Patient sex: M
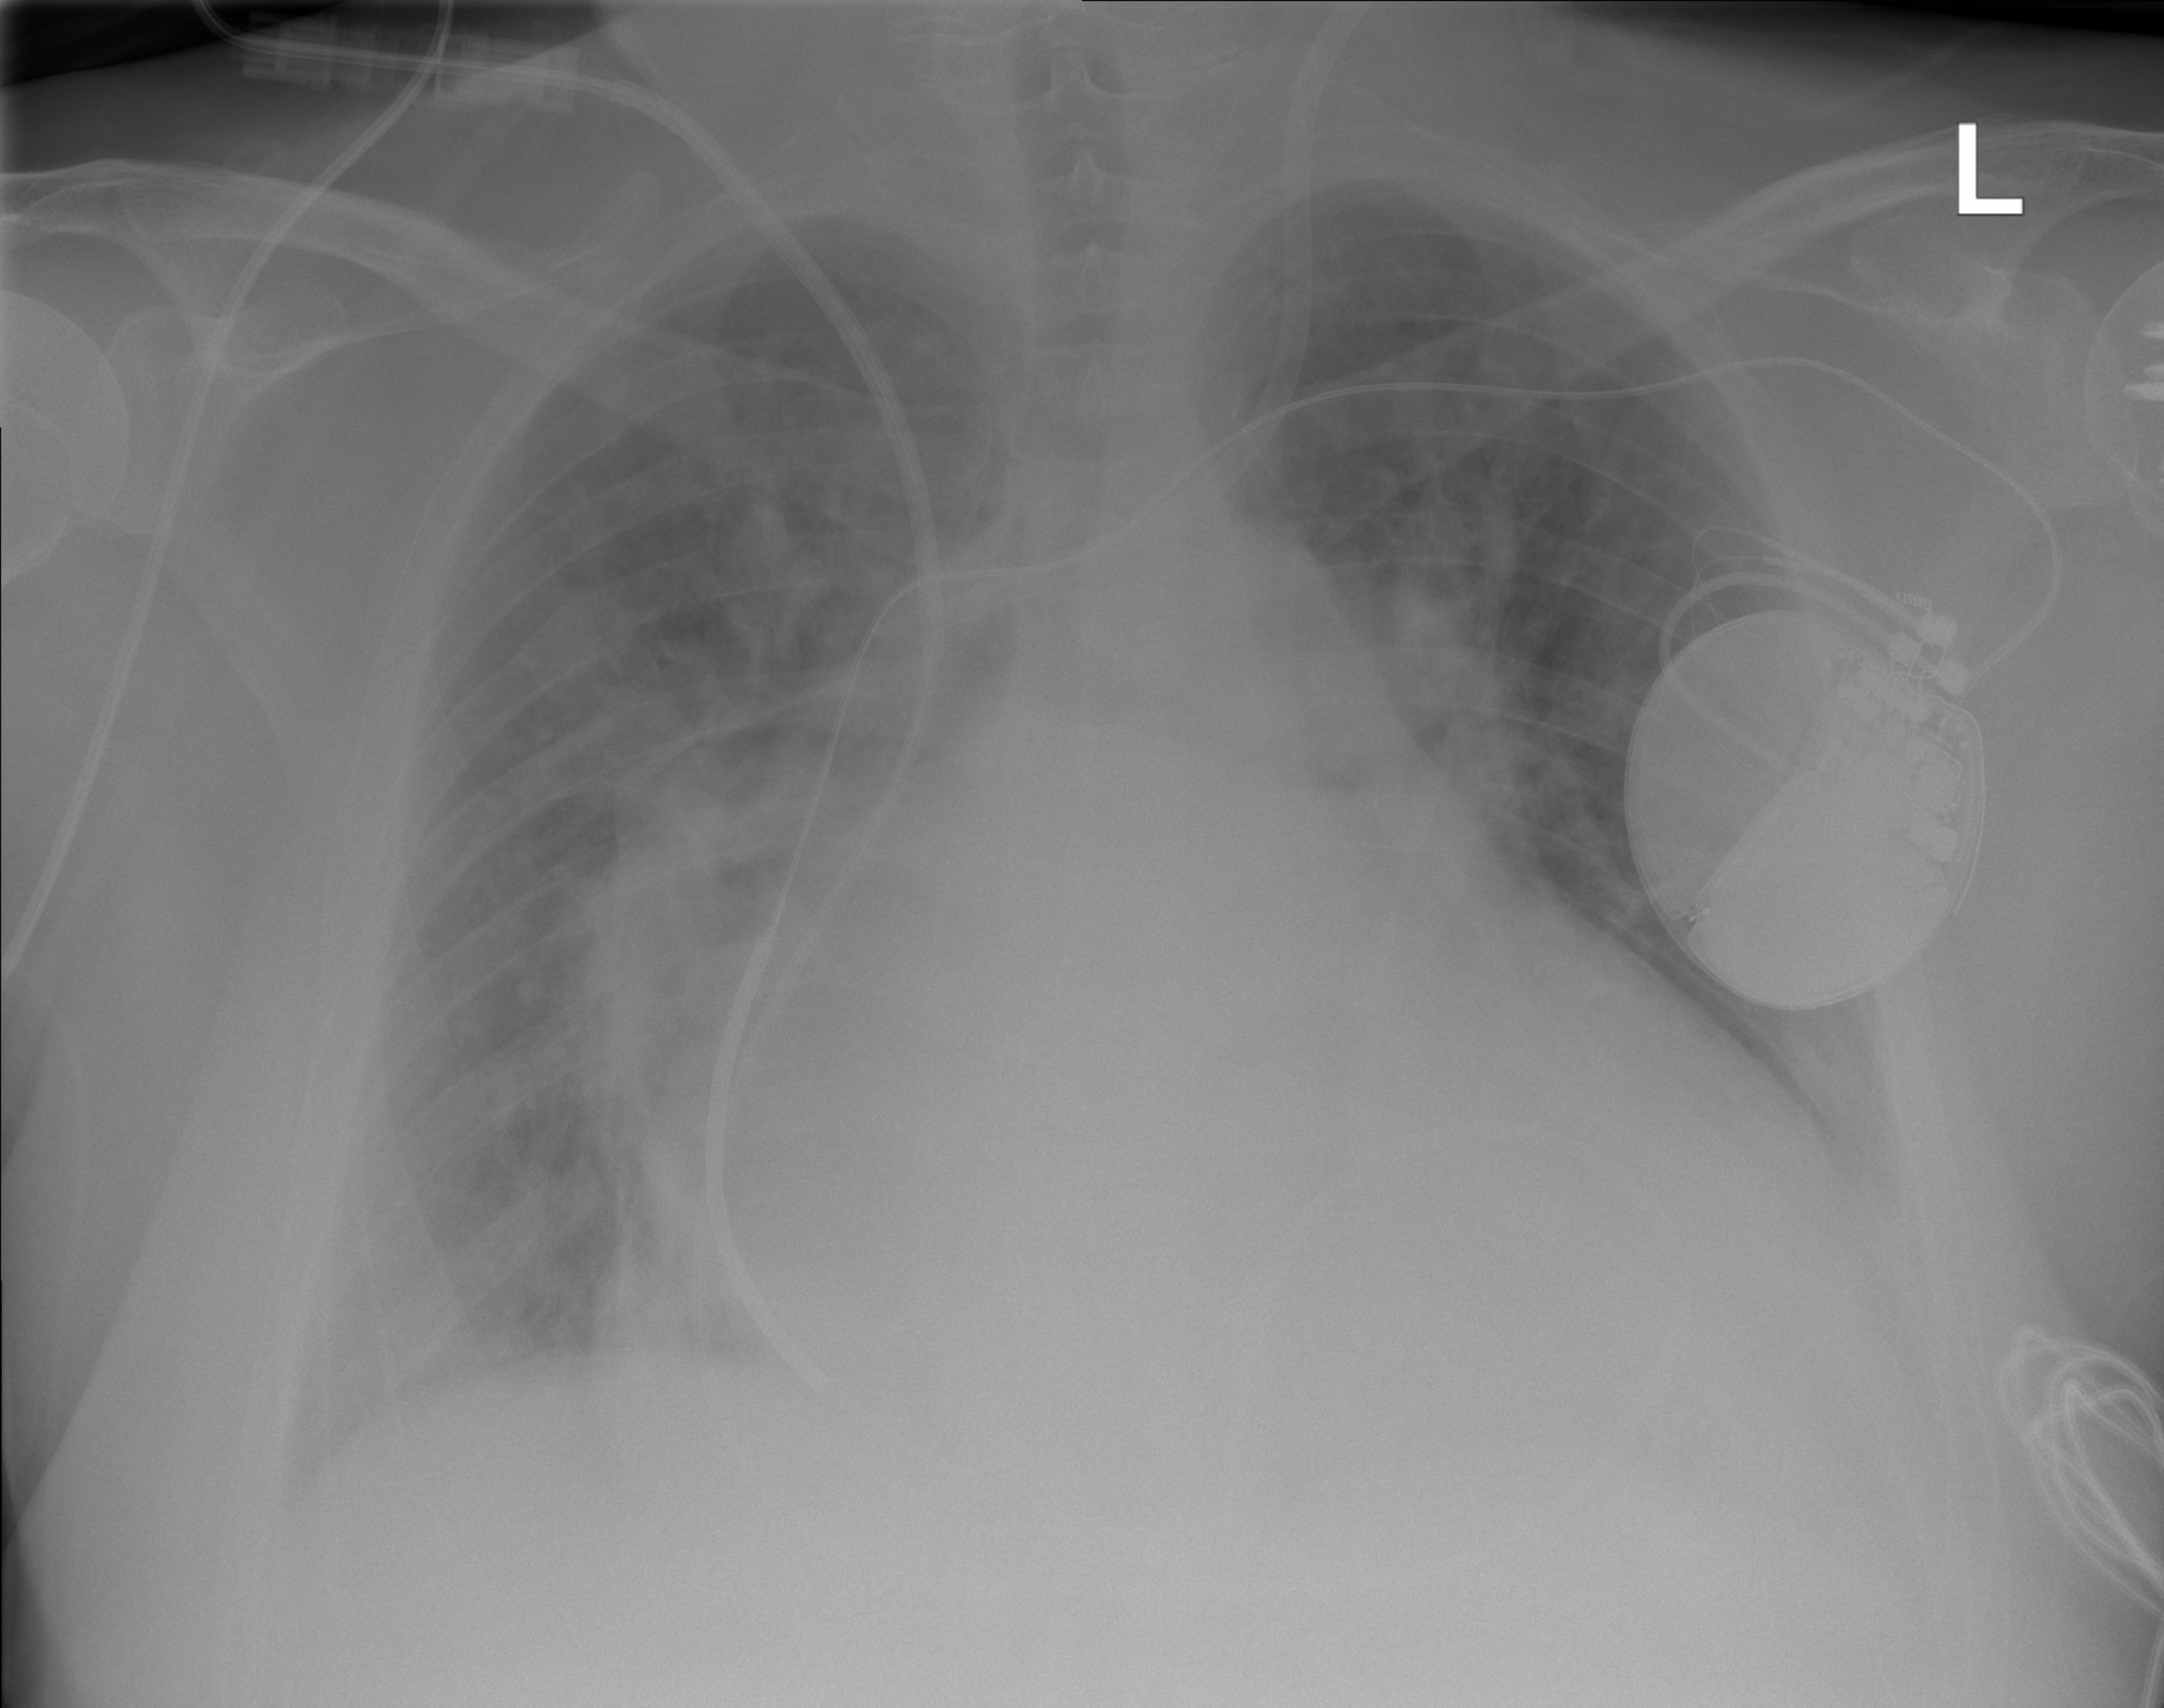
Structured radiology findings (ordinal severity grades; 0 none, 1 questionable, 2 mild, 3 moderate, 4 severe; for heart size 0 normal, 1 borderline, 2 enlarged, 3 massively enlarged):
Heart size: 3
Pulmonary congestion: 3
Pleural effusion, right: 0
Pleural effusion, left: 0
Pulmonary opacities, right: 2
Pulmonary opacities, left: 2
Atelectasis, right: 0
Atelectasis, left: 0